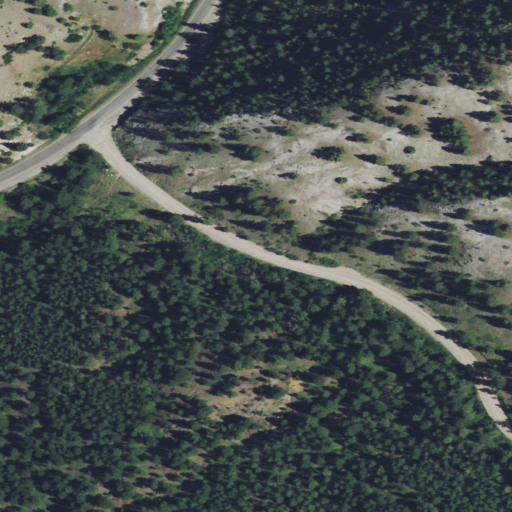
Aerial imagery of valley in Montana named Arrastra Gulch containing evergreen forest, shrub, and grassland